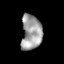
Tissue: prostate
Cell type: T cells
Senescence score: 0.3518
Nuclear area (px): 700
Mean DAPI intensity: 159.046